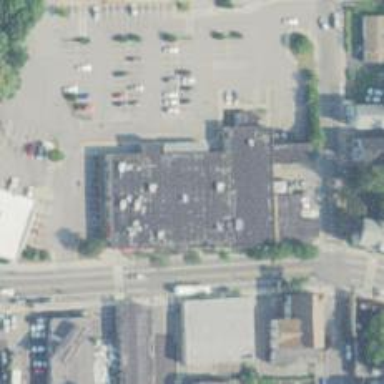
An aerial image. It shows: Supermarket.